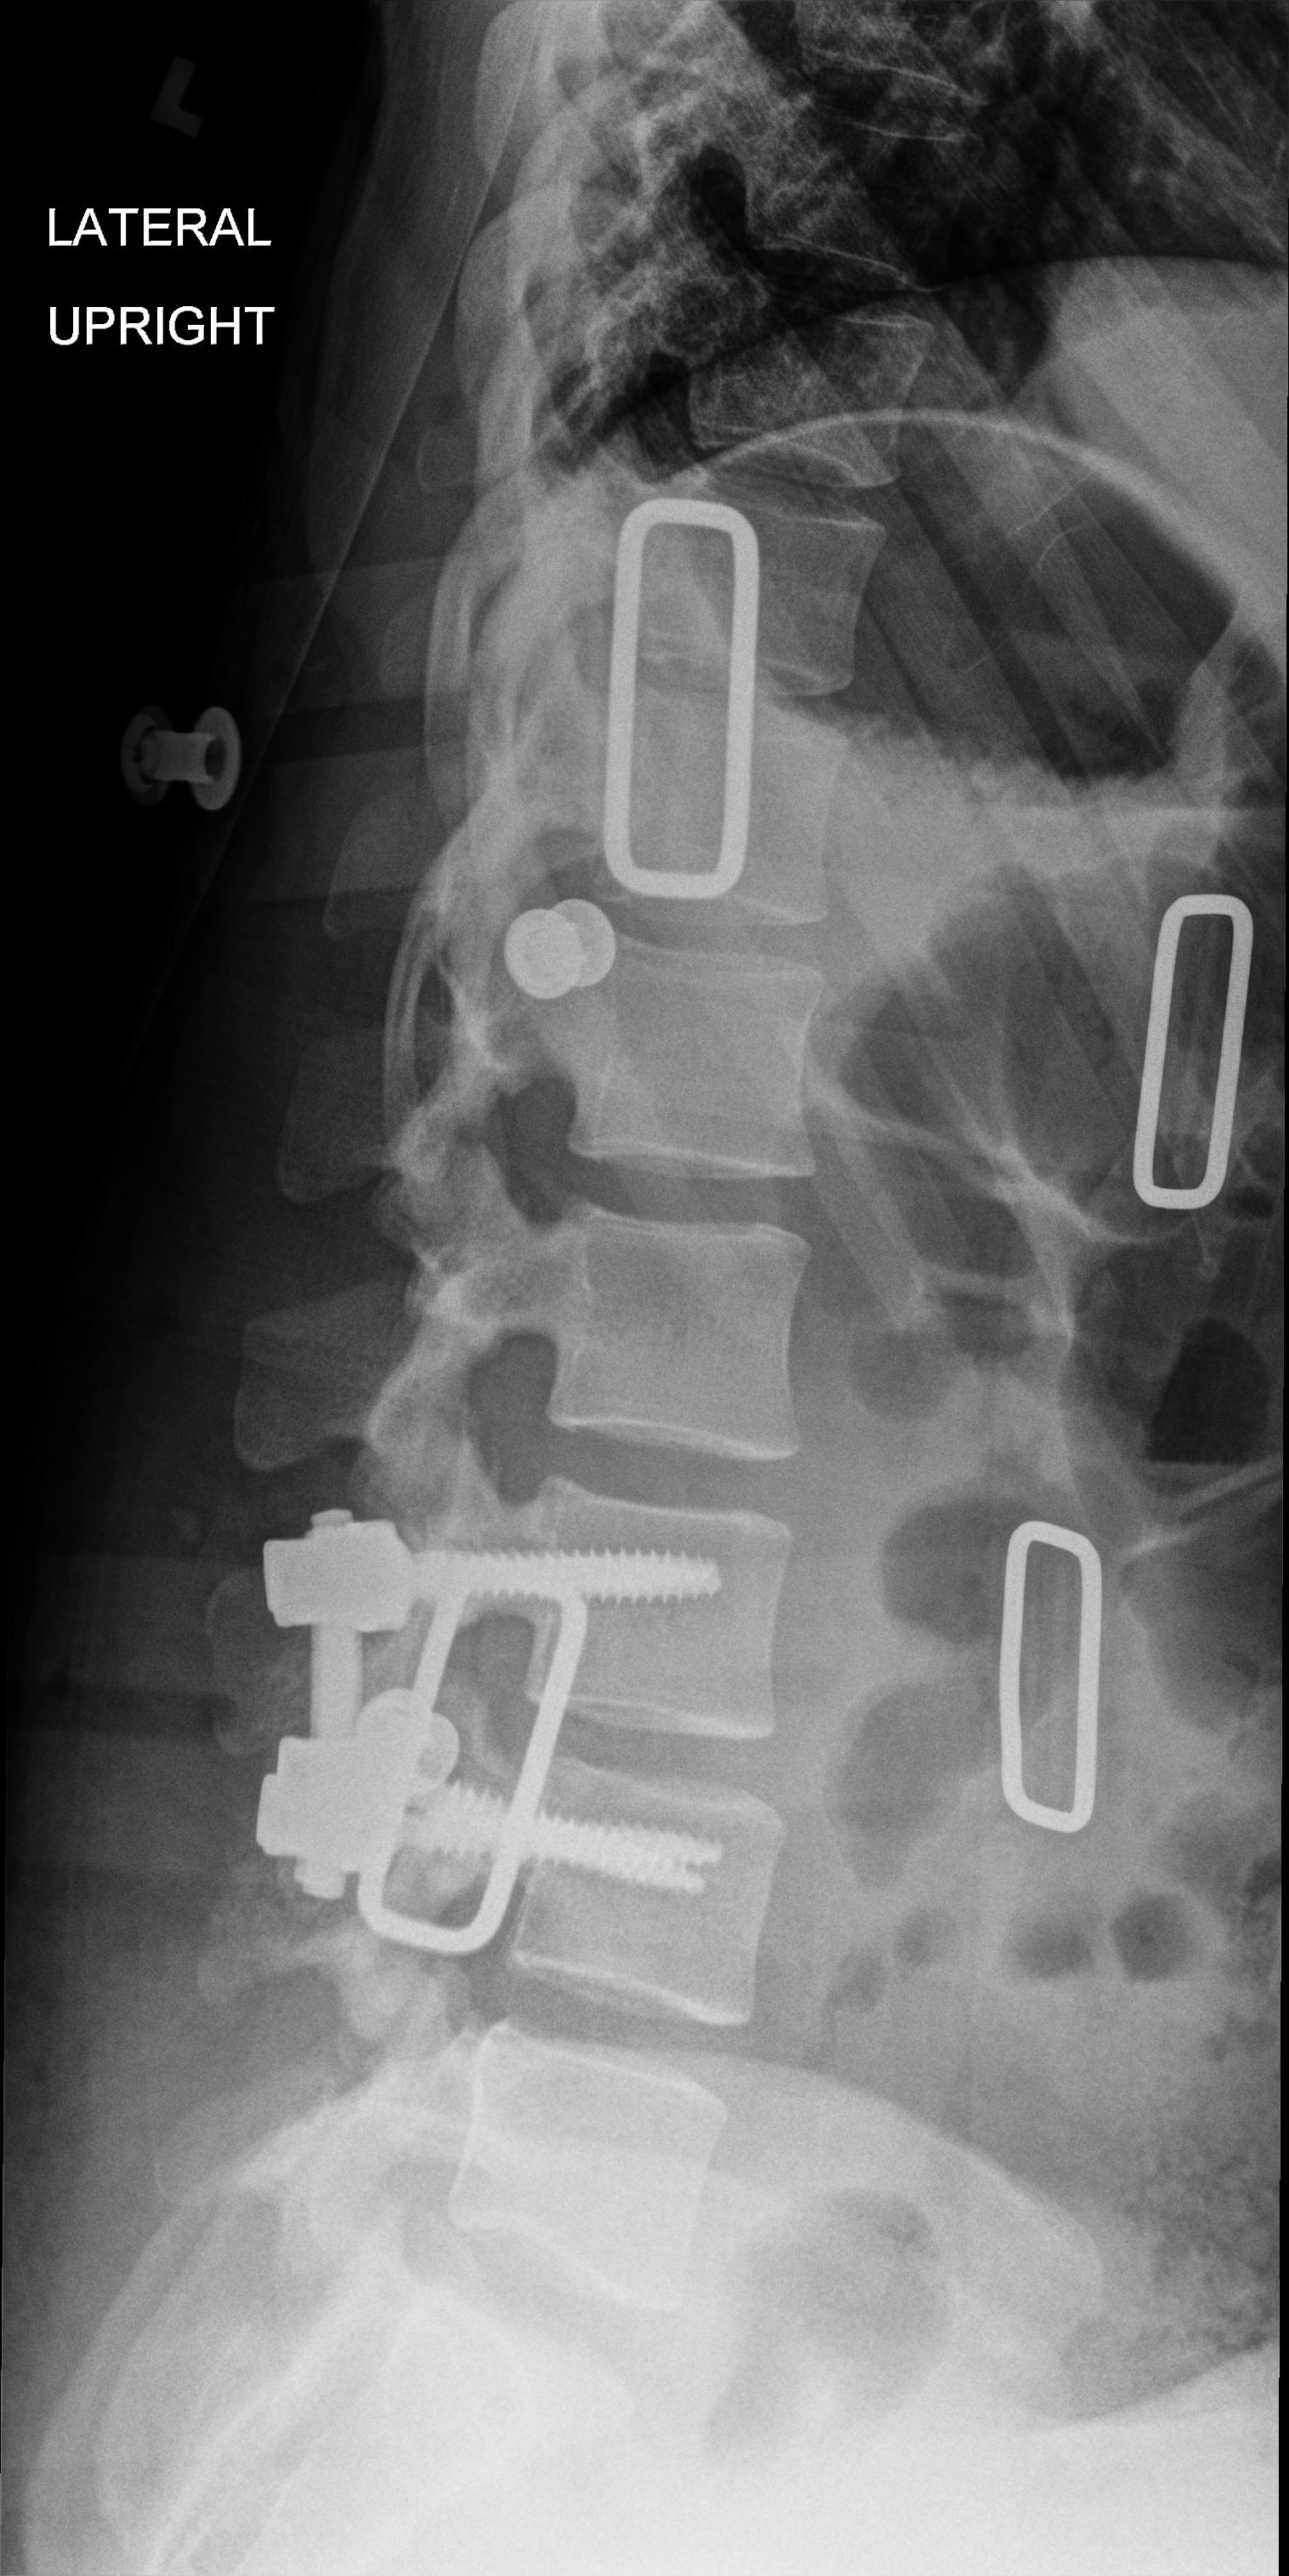
View: LATERAL
Implant manufacturer: Styker everest (K2M)